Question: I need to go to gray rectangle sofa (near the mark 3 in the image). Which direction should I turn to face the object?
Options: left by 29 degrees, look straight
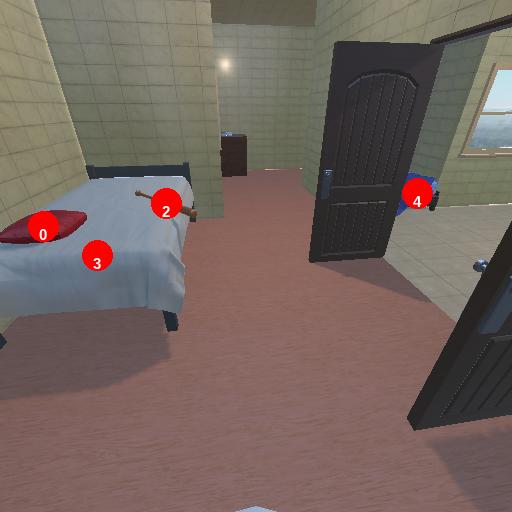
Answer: left by 29 degrees